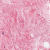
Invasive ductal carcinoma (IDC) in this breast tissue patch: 0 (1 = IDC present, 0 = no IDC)